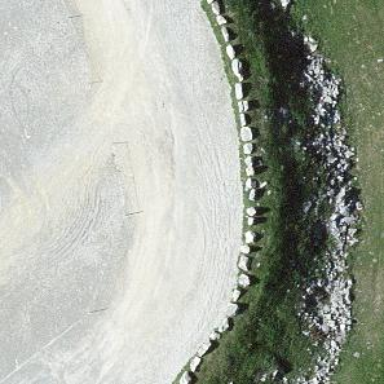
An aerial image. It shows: Block barrier.